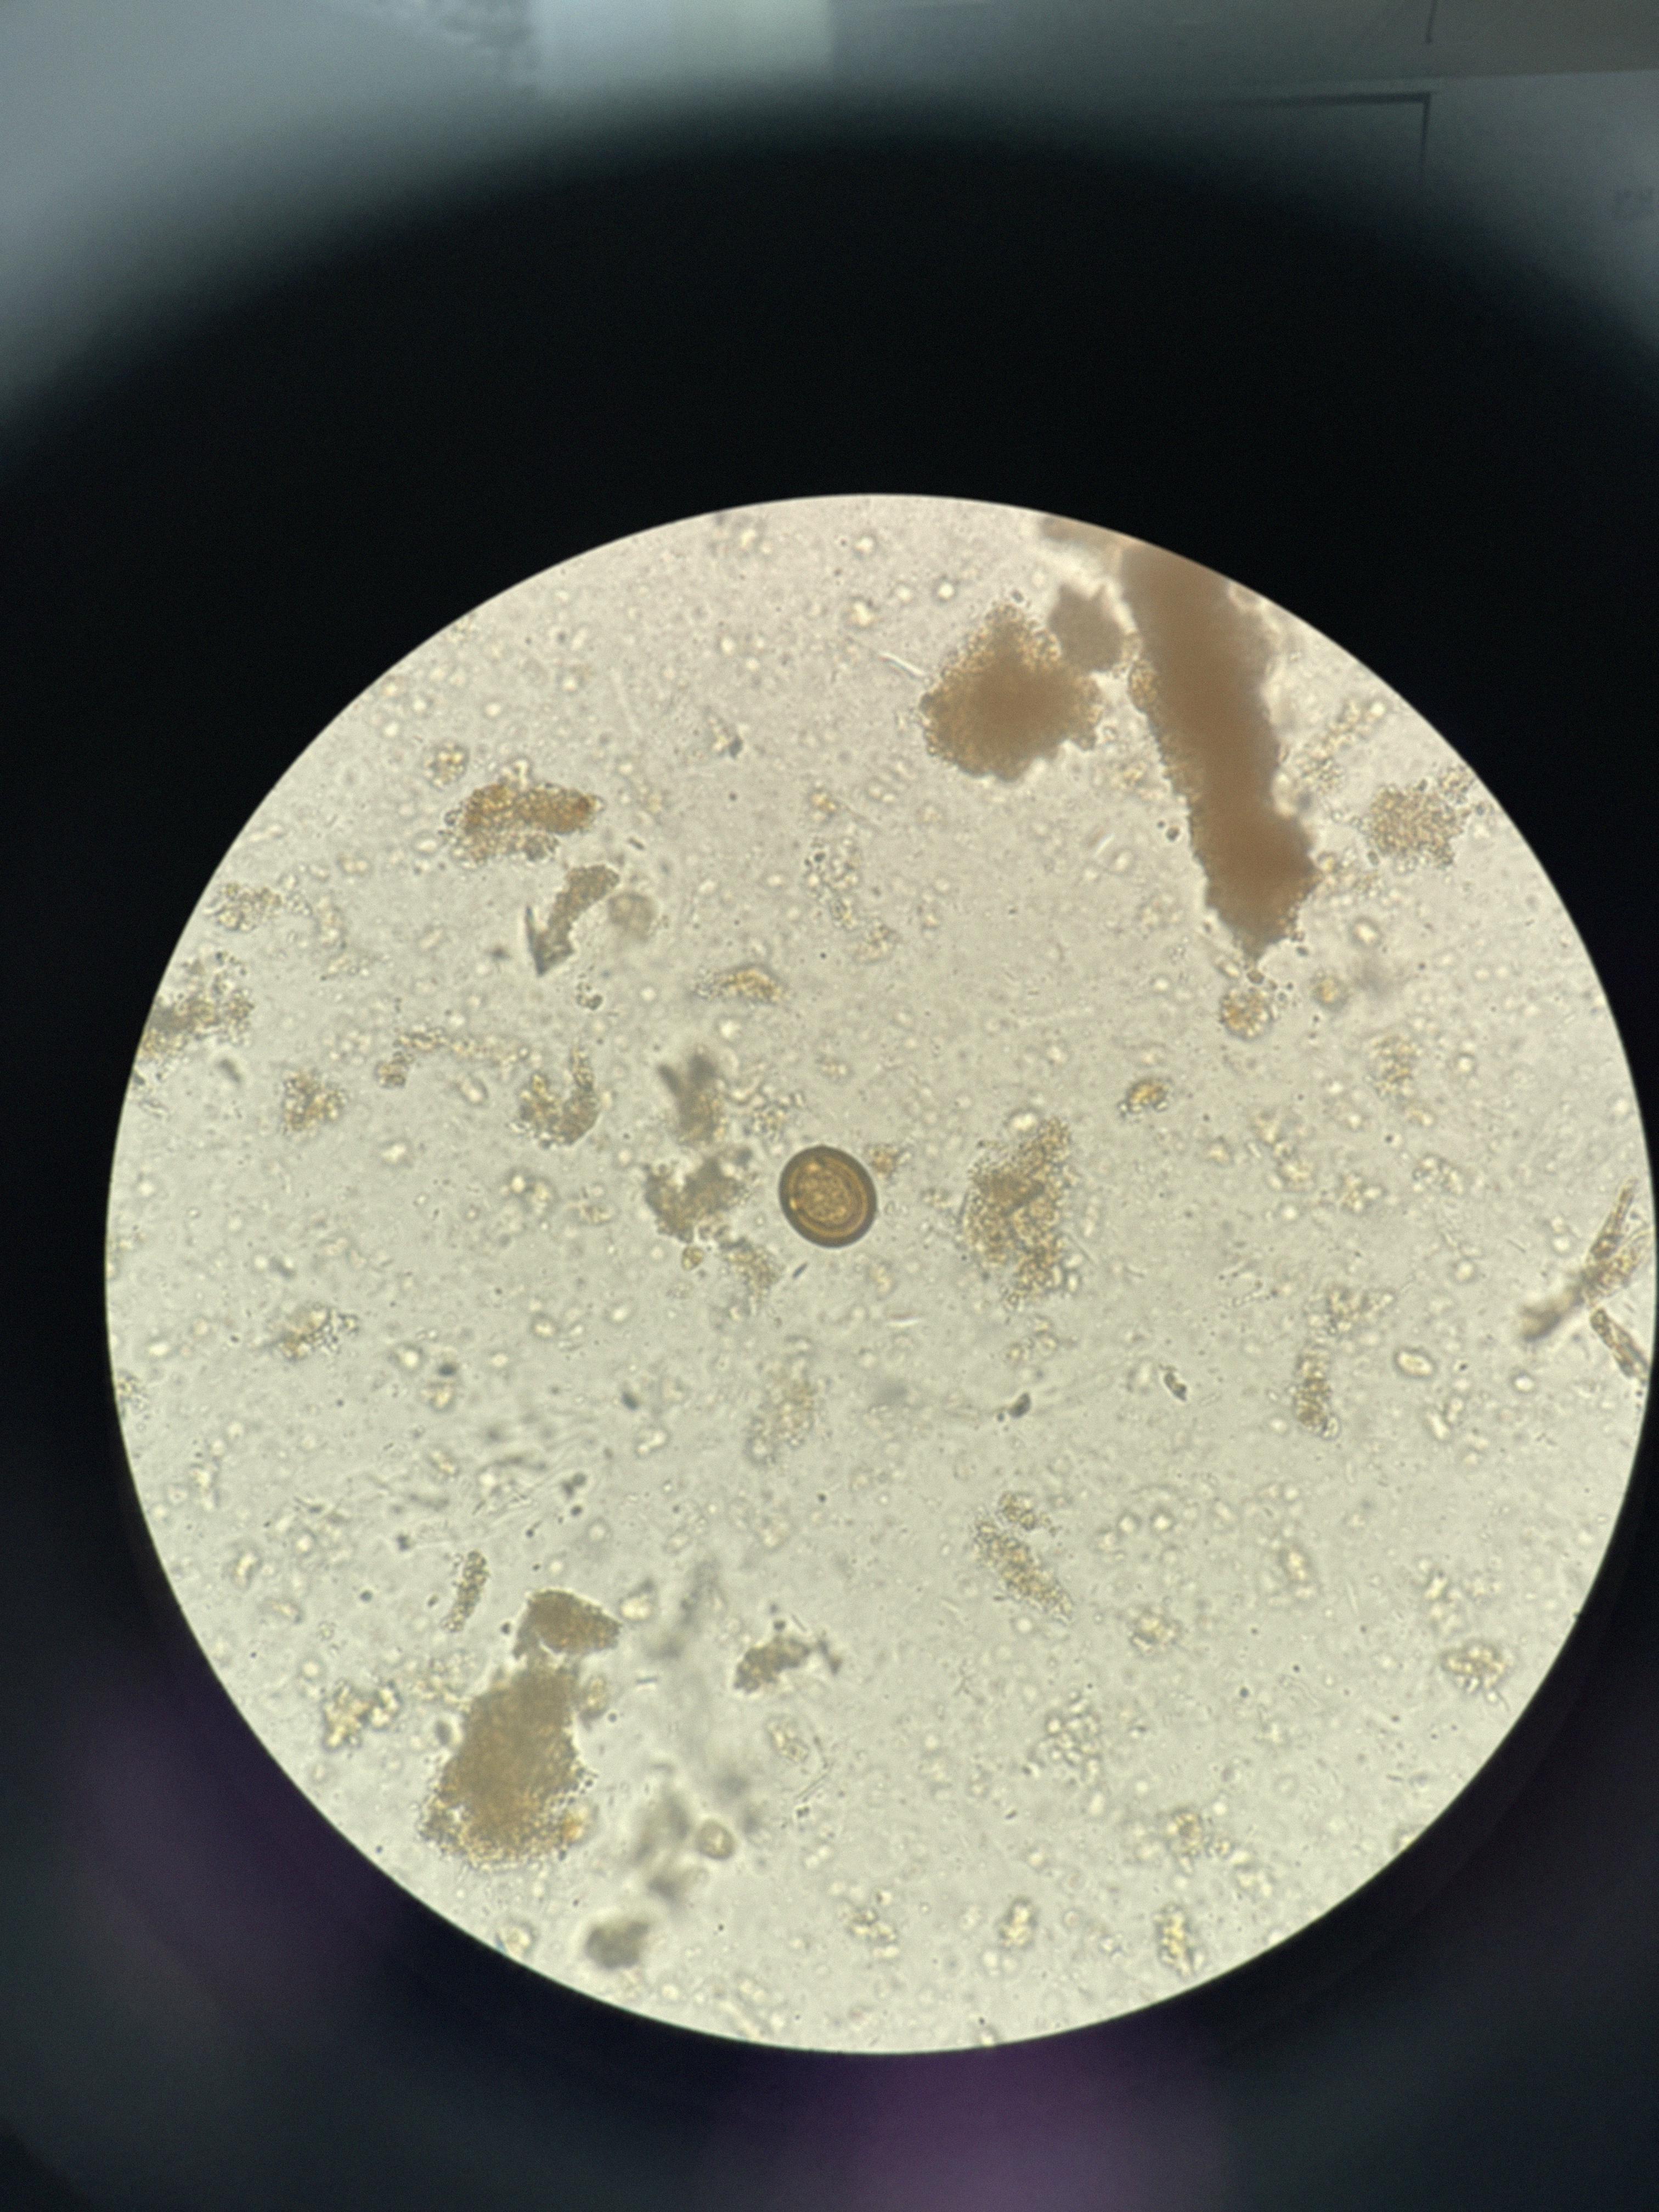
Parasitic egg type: Taenia spp. egg